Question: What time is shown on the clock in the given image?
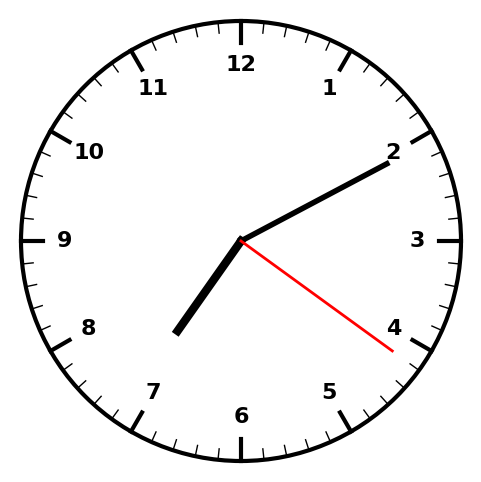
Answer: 07:10:21